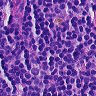
Metastatic tissue present: no